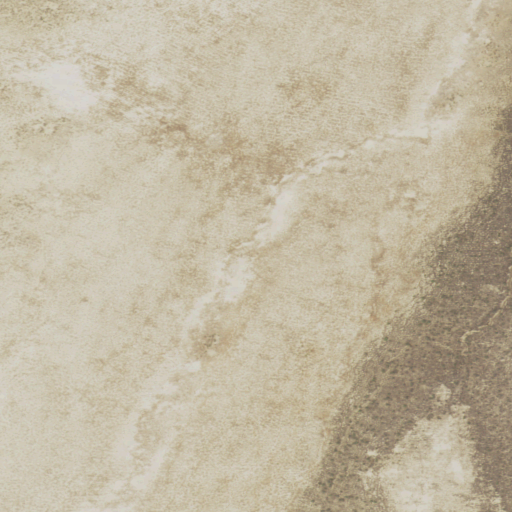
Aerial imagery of depression(s) in Wyoming named North Baxter Basin containing only shrub